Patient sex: M
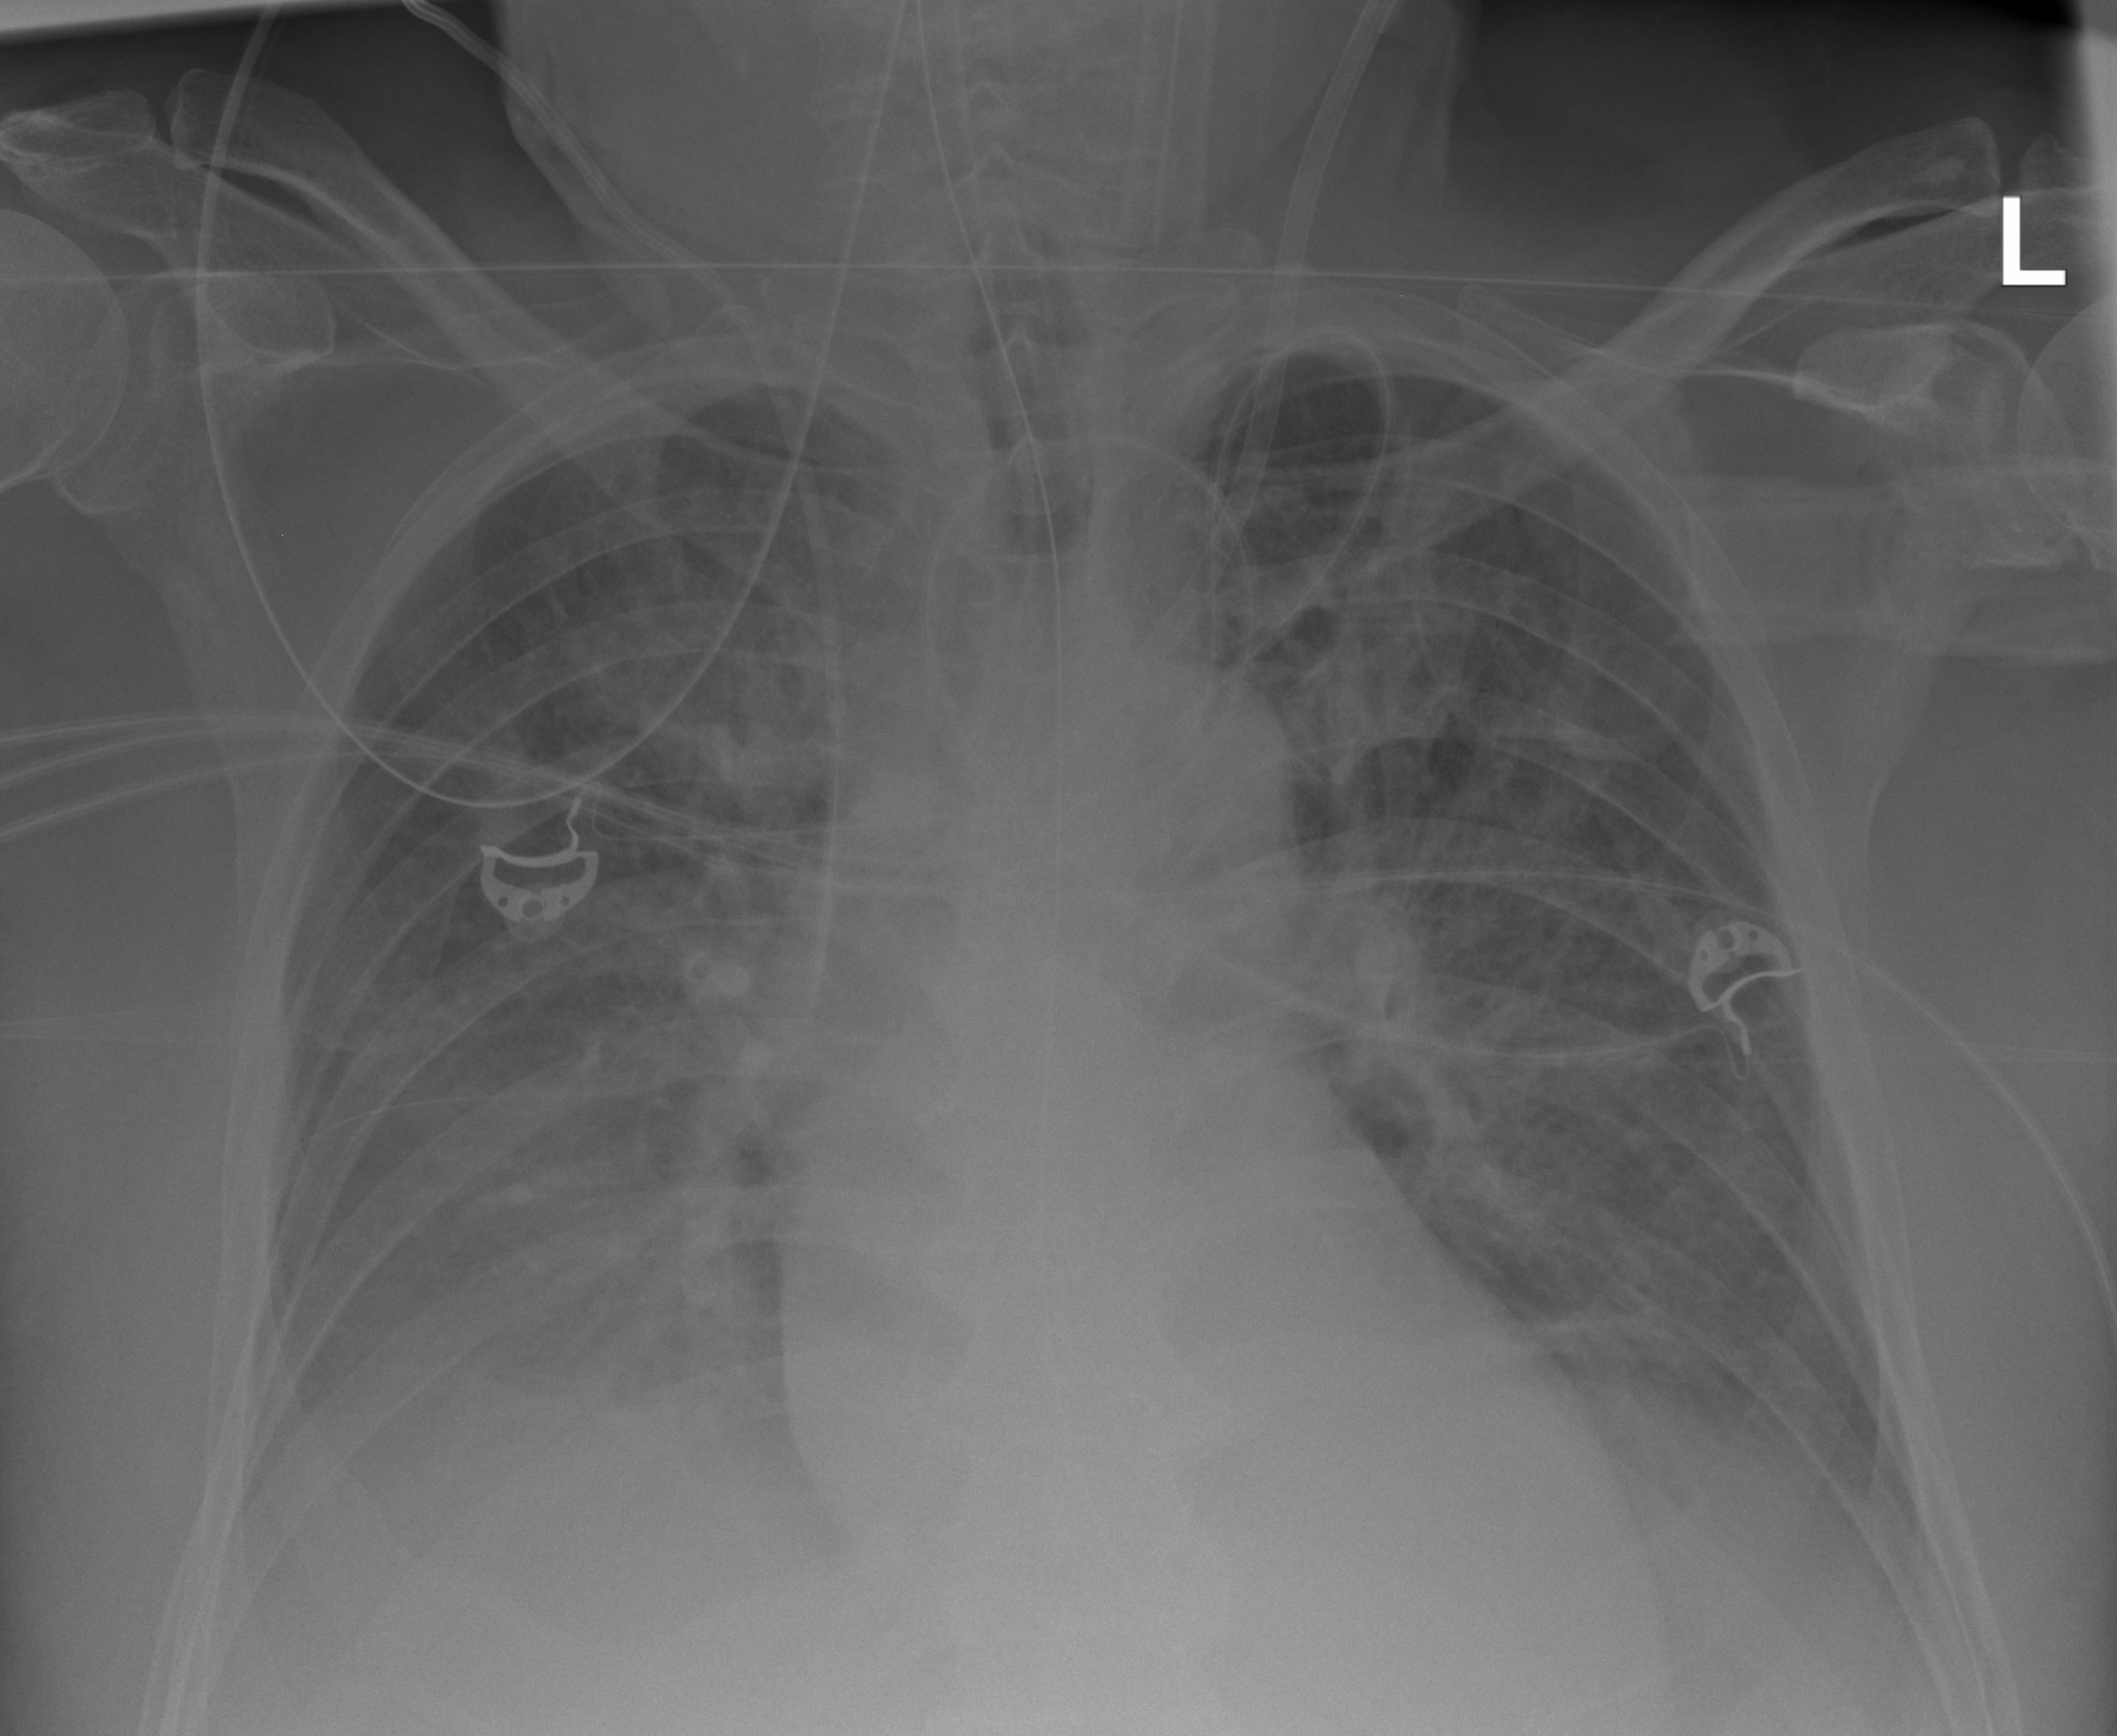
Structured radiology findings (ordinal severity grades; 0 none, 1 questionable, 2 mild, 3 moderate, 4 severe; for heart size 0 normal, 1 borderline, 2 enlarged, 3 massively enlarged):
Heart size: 0
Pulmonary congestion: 2
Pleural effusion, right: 3
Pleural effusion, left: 2
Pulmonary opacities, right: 0
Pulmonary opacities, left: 0
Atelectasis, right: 2
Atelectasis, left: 2